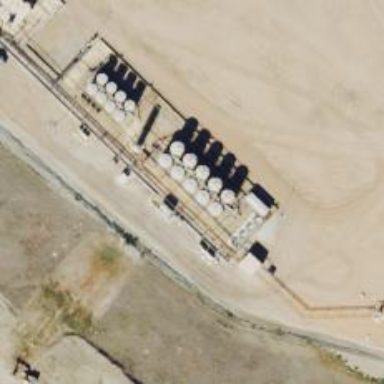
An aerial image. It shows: Storage tank that is man-made.